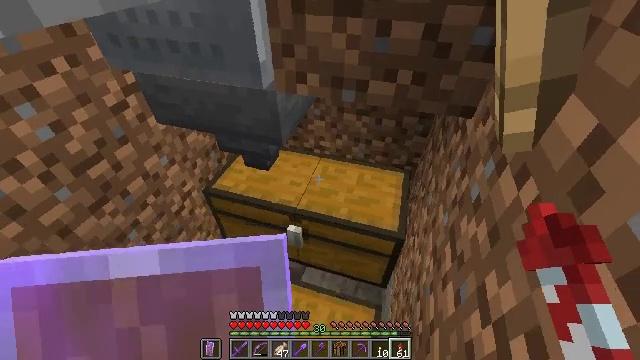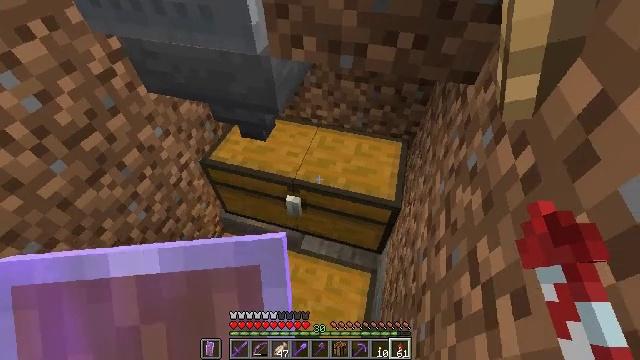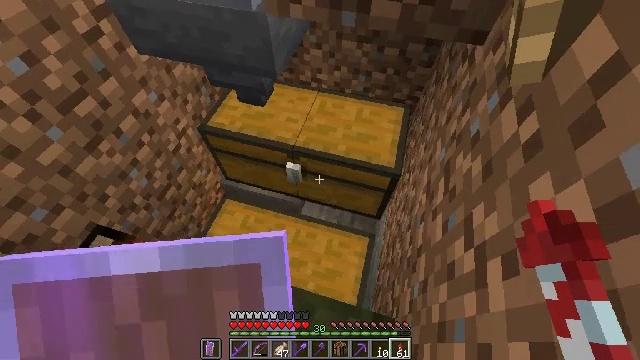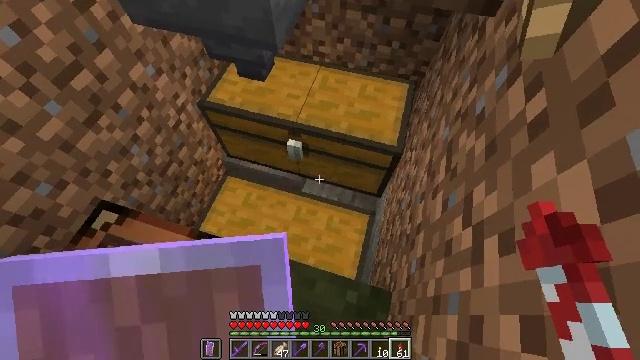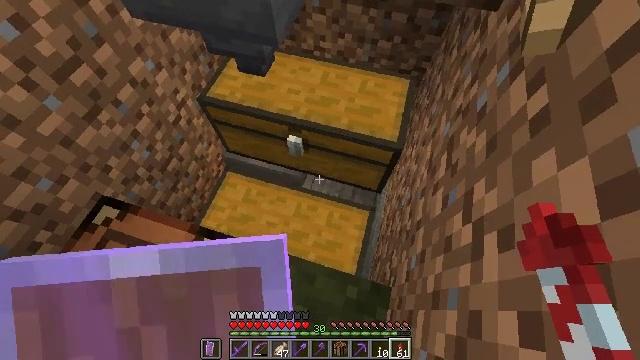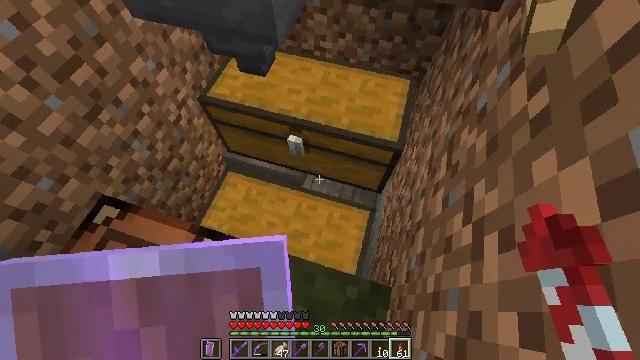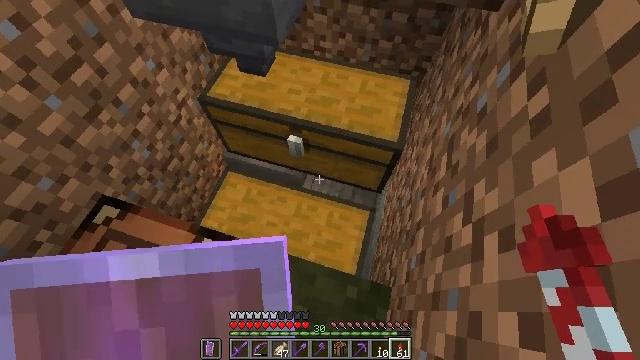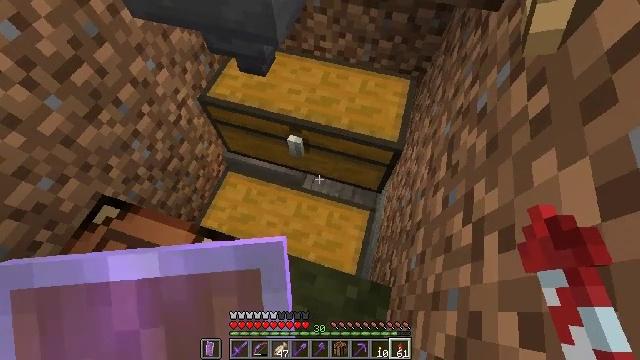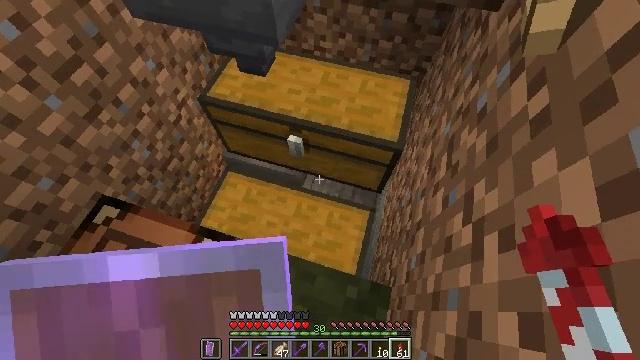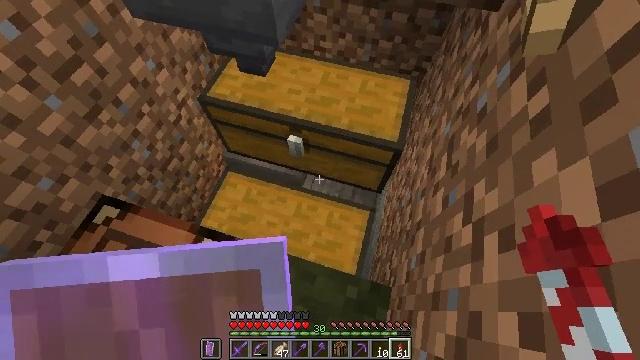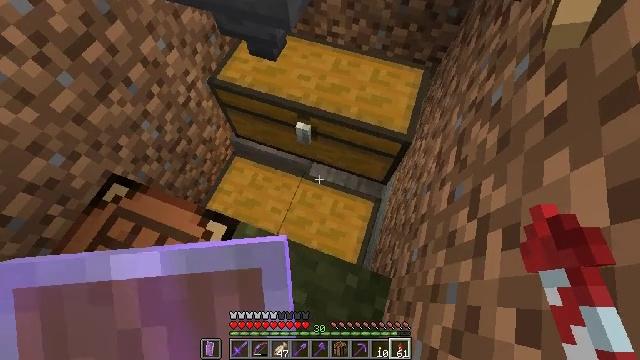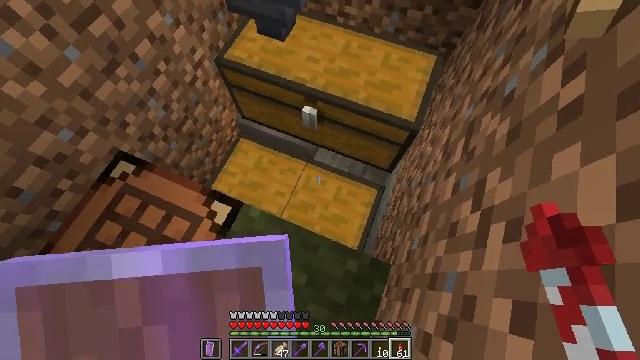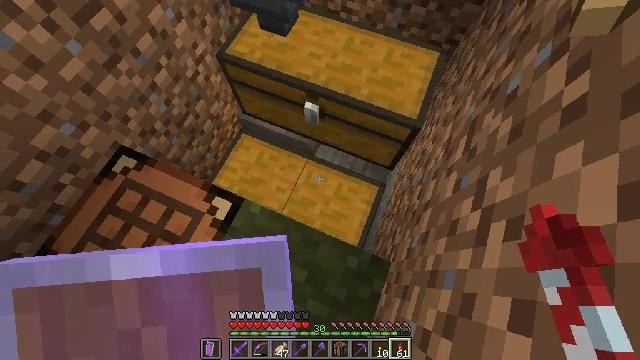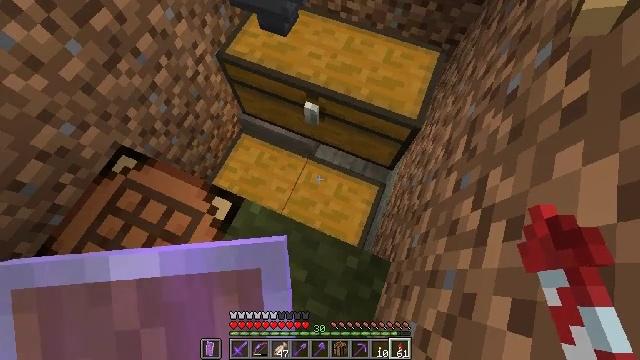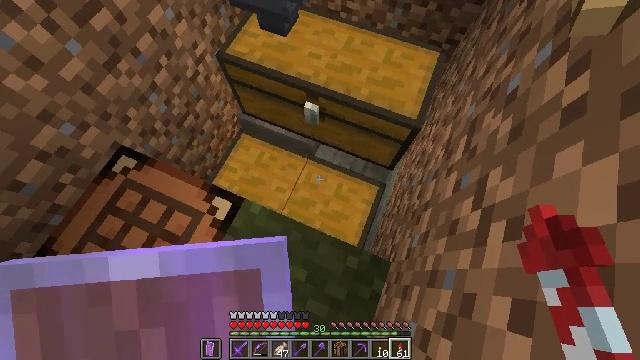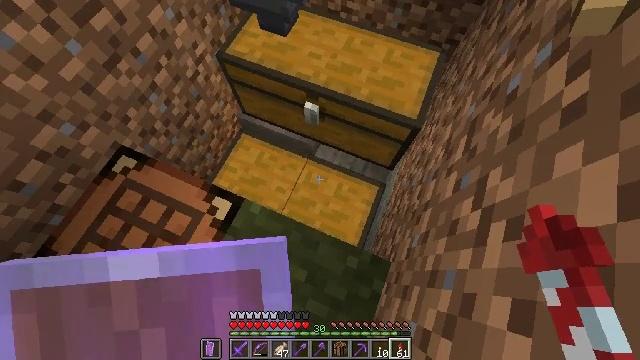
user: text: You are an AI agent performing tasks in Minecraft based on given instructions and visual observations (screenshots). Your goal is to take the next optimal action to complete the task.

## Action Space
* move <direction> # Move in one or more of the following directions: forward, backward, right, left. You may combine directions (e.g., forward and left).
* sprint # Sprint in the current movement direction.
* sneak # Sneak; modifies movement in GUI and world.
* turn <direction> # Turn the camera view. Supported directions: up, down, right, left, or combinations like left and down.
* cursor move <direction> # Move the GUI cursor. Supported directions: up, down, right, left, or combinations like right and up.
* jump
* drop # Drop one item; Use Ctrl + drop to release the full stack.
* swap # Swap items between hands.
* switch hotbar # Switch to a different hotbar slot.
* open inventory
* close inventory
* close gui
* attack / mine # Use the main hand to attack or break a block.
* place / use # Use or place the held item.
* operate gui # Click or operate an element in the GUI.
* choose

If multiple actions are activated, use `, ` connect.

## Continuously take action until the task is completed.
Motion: motion action
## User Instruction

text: Attack the sticky piston to retrieve it.
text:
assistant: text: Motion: turn down
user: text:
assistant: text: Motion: turn down
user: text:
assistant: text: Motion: turn down
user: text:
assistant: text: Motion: no_op
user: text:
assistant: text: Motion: no_op
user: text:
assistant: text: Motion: no_op
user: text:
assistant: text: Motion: no_op
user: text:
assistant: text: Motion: no_op
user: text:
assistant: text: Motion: no_op
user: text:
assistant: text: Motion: turn left and down
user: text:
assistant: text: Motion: turn left and down
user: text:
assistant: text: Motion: no_op
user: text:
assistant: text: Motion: no_op
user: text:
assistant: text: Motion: no_op
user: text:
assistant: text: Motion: no_op
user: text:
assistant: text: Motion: no_op
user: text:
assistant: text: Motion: no_op
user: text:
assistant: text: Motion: no_op
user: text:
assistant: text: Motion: use / place
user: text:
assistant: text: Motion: use / place
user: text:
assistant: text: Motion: use / place
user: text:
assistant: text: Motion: use / place
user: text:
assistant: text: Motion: no_op
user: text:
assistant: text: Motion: no_op
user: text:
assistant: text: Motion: no_op
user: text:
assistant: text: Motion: no_op
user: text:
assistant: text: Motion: no_op
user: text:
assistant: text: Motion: no_op
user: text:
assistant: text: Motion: no_op
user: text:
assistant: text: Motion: no_op